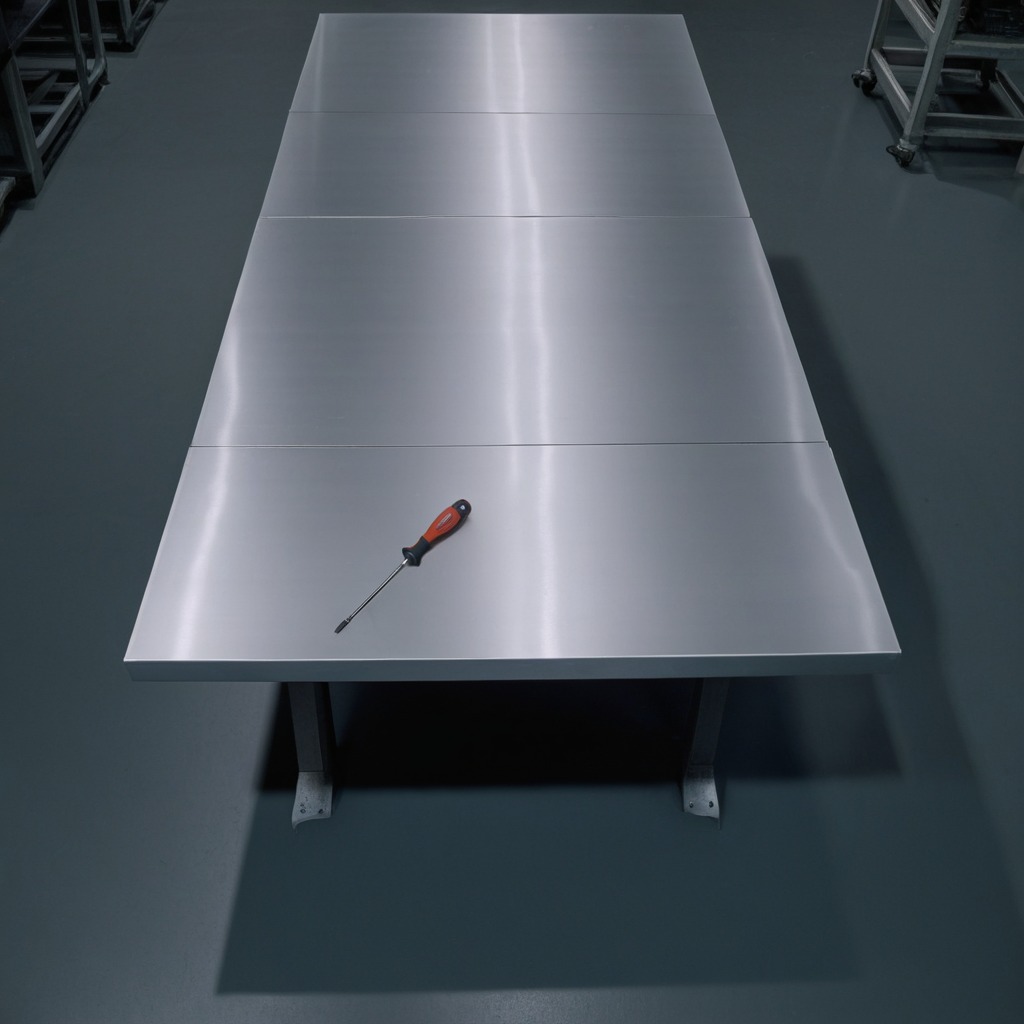
A screwdriver is lying on the tabletop.